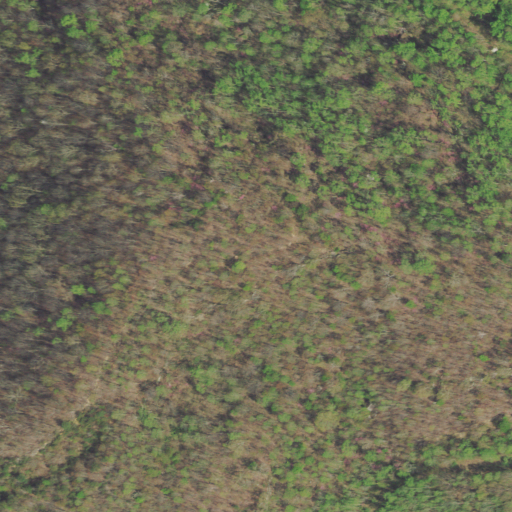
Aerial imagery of mountain in Tennessee named Brushy Mountain containing deciduous forest and mixed forest